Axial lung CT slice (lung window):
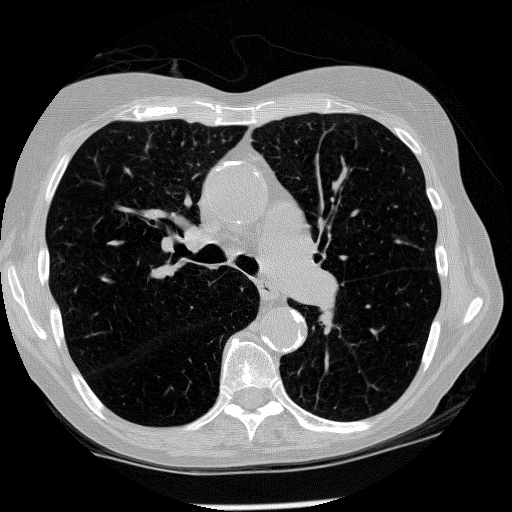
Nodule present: no